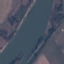
Land use / land cover: River